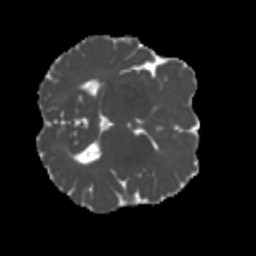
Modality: MD
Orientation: axial
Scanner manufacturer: siemens
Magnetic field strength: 3 T
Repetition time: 4 s
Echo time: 0.0594 s